Question: On the right side bar of Interface builder; when a View Controller there is a "Key Commands" panel.
What is it?

Thanks and regards,
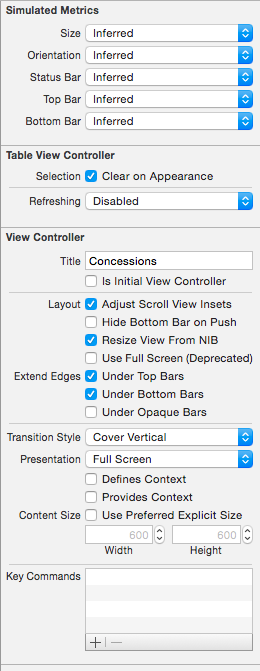
Answer: This is list of key commands that trigger actions on the responder.
You can look to Apple documentation at UIResponder class and it's "keyCommands" property:
<URL>
Or you can go through some tutorial how to use this feature, like this one:
<URL>